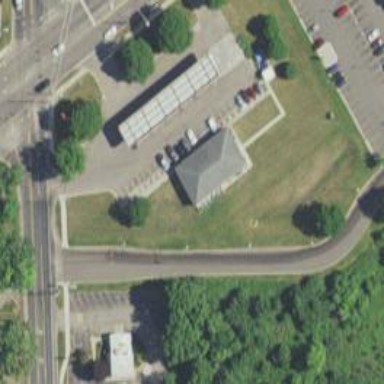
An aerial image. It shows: Convenience shop.